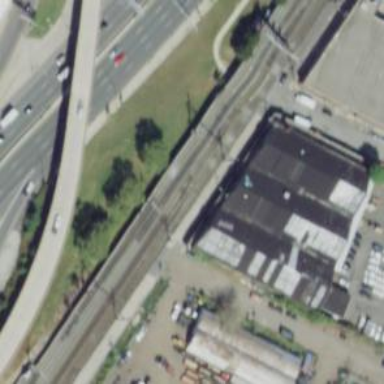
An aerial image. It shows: Rail on embankment with electrified contact lines.